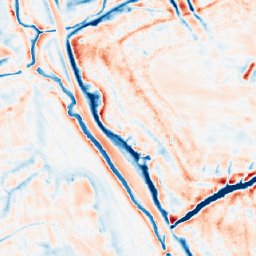
Category: edge_preserving
Decomposition family: bilateral
Decomposition parameters: d: 21
sigma_color: 150
sigma_space: 75
Upsampling method: nearest
Upsampling parameters: scale: 2
Upsampling scale: 2